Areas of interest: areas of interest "Medical"
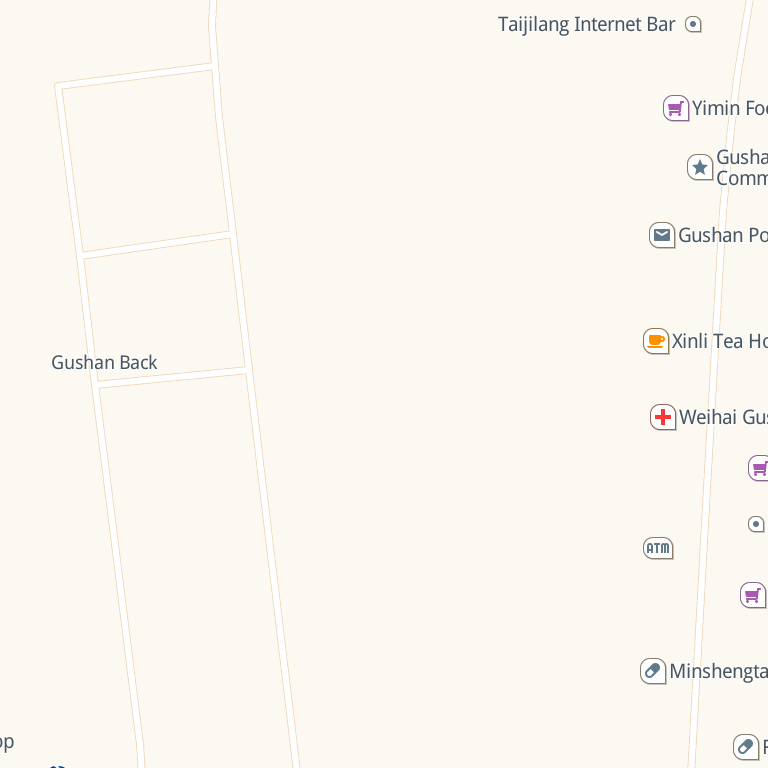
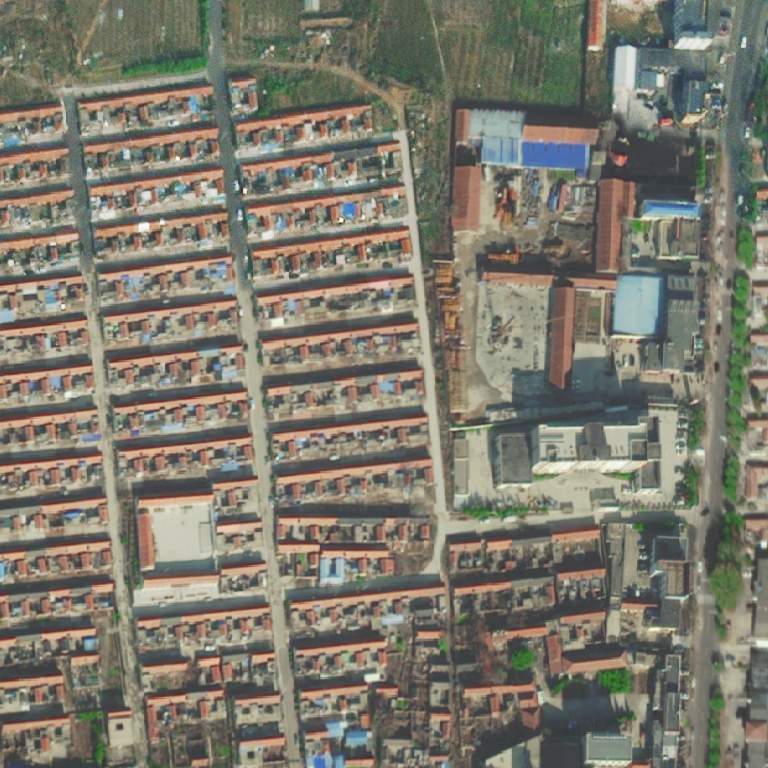